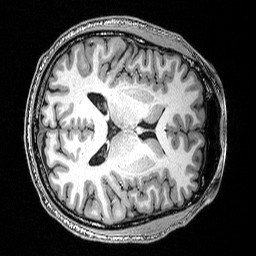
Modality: T1w
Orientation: axial
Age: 48
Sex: male
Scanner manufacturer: siemens
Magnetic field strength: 3 T
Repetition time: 2.53 s
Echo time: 0.0035 s